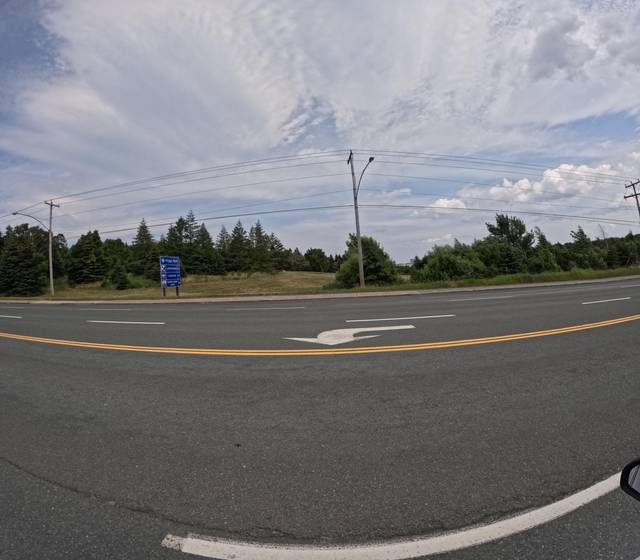
Region: Canada
Coordinates: 47.581, -52.728